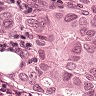
Metastatic tissue present: yes